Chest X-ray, PA view. Patient: 56 years old, sex F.
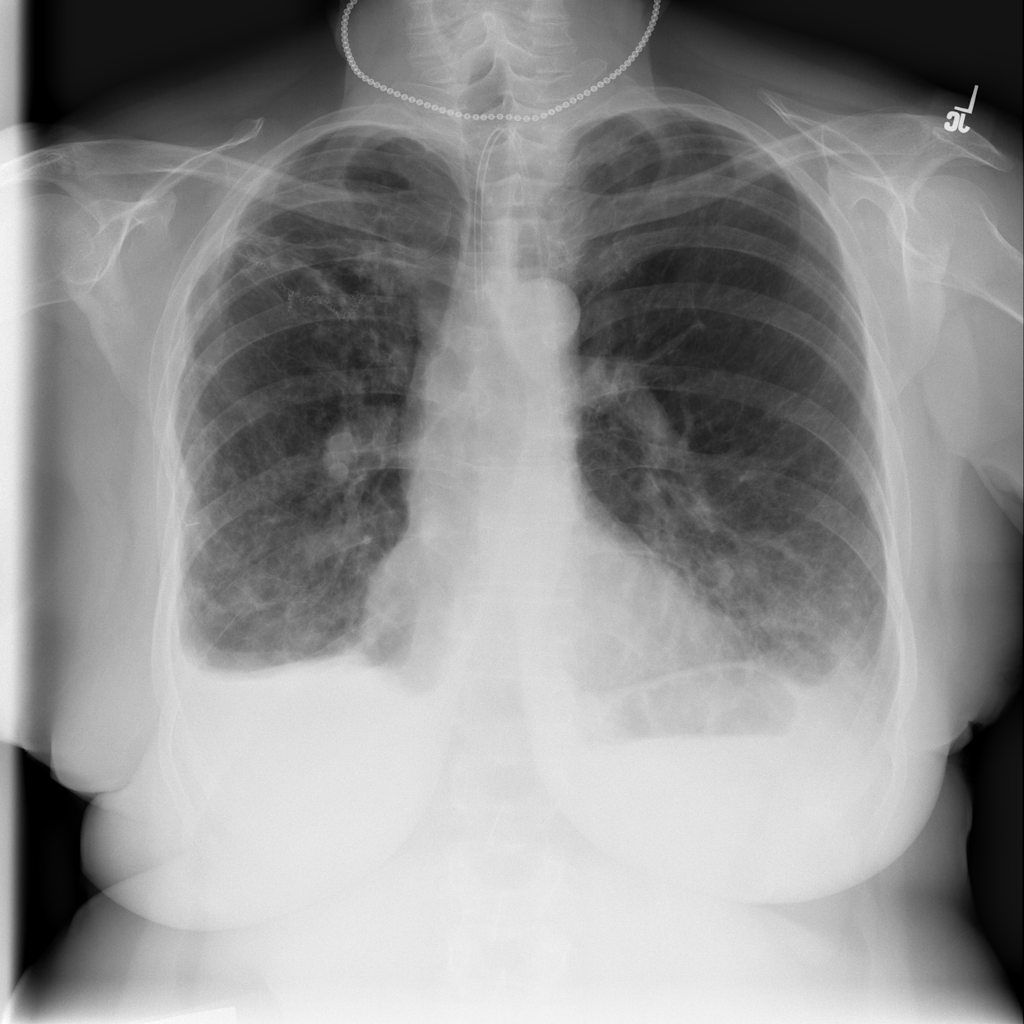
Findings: No Finding